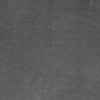
Atmospheric dust classification: dusty